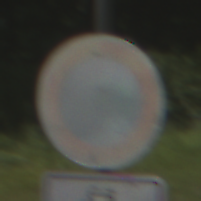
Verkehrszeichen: VerbotFahrzeugeAllerArt
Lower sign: EinspurigeFahrzeugeFrei5
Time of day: Midday
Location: Outdoor (RoadRail)
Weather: Clear
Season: NotSpecified
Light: Natural